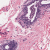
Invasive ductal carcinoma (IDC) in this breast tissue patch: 0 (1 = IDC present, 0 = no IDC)